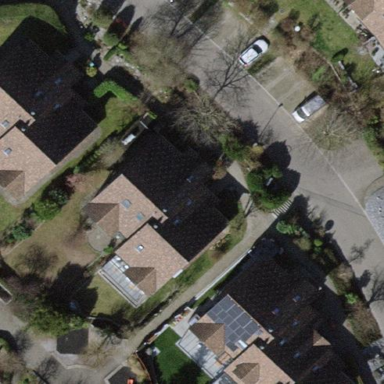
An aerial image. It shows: Terrace building.